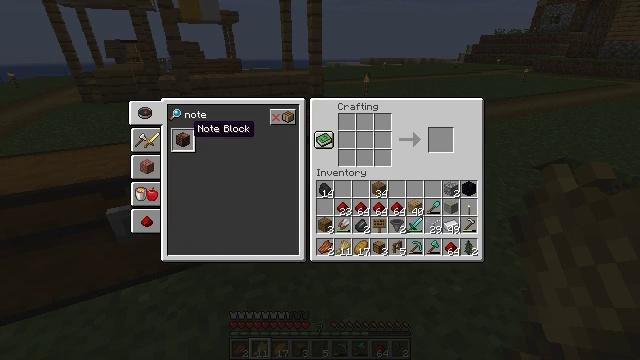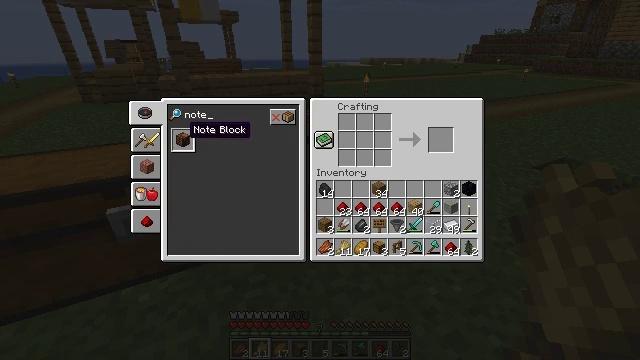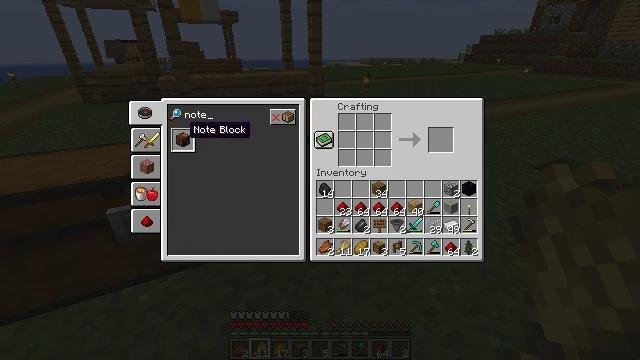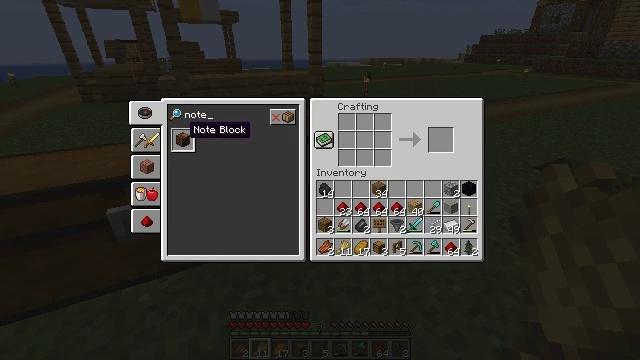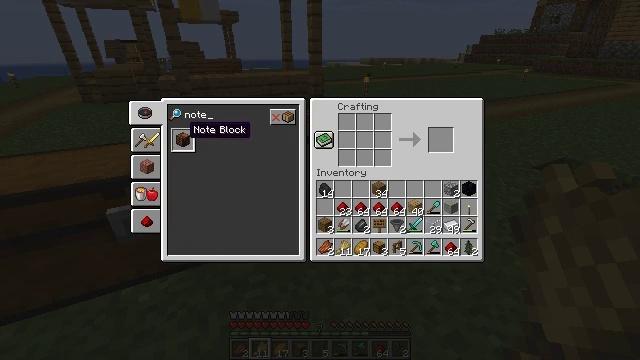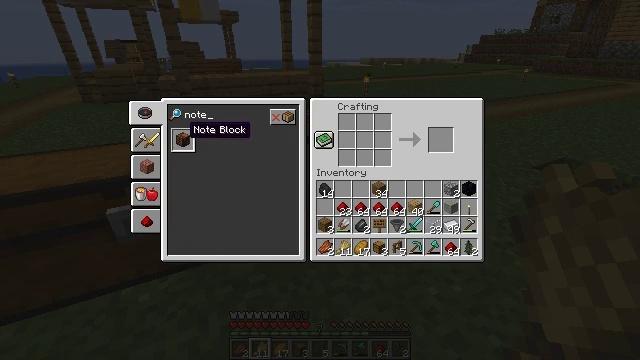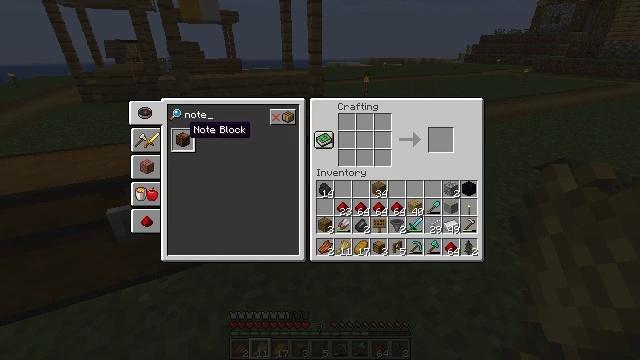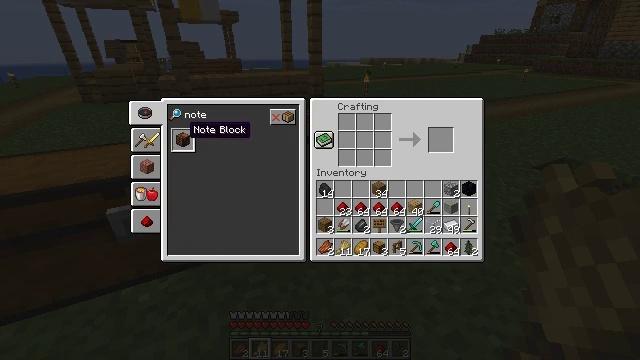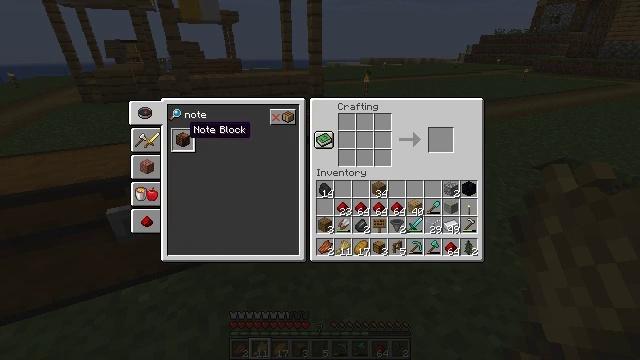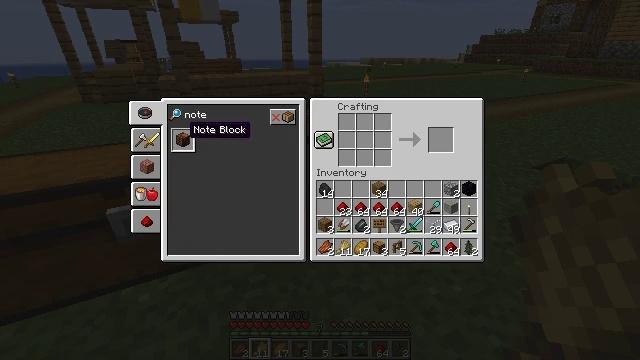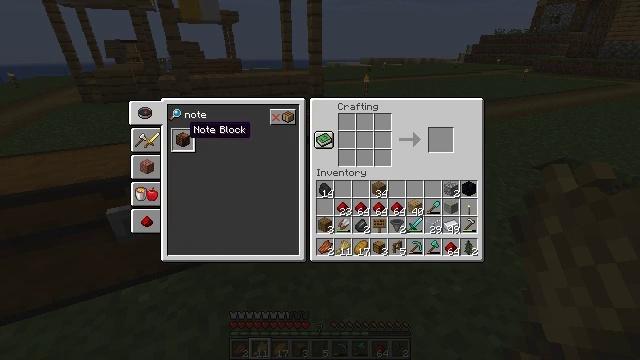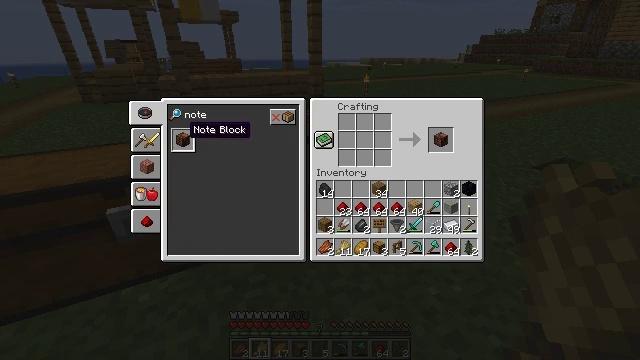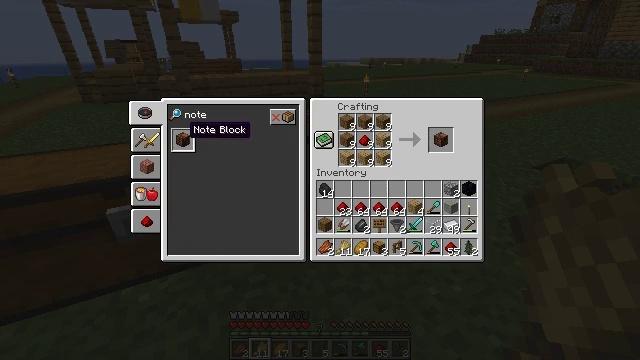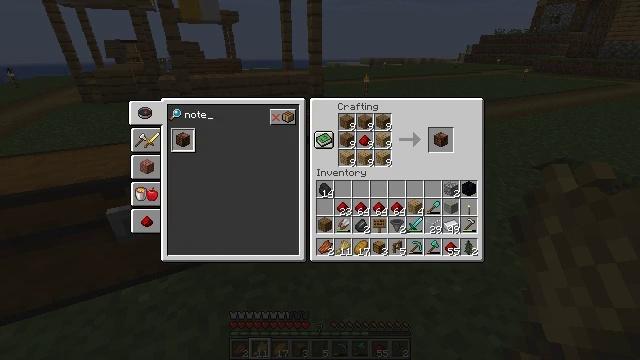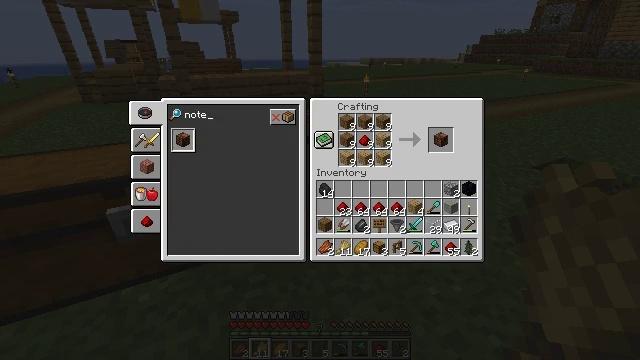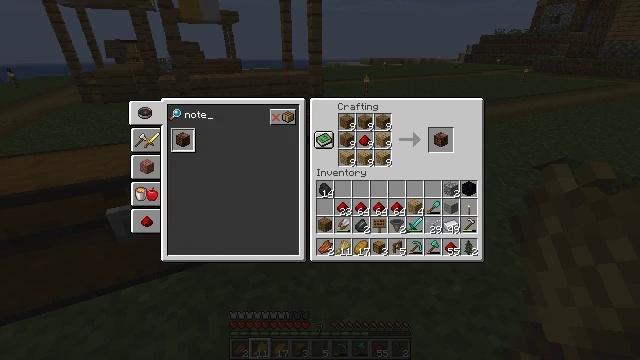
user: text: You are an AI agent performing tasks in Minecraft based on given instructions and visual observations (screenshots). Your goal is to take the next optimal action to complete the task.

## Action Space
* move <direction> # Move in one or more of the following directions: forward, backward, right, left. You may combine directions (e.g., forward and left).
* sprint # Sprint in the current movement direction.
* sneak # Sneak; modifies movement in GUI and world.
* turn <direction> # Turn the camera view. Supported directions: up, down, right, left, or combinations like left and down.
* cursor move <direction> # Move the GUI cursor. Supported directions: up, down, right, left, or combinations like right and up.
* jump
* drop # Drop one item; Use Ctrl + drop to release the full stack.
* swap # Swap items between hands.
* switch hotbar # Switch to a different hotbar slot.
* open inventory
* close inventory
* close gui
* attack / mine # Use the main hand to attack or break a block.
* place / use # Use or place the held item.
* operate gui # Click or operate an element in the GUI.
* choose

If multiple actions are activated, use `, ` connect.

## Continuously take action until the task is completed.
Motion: motion action
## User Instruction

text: Use the crafting table to make a note block.
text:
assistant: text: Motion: sneak
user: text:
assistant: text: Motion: sneak
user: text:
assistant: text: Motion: sneak
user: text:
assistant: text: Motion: sneak
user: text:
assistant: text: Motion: sneak
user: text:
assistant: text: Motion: sneak, operate gui
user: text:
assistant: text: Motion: sneak, operate gui
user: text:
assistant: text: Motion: sneak, operate gui
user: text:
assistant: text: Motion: sneak
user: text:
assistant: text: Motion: sneak
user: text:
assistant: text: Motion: sneak
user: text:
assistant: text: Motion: sneak
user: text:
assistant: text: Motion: sneak, cursor move right and down
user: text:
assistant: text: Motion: sneak, cursor move right and down
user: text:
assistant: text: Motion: sneak, cursor move right and down
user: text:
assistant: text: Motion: sneak, cursor move right
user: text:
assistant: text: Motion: sneak, cursor move right
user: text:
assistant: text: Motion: sneak, cursor move right
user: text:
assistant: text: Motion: sneak, cursor move right and up
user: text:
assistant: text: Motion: sneak, cursor move up
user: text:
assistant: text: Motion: sneak, cursor move up
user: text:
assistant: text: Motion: sneak
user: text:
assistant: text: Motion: sneak
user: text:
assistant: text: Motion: sneak
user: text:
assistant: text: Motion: sneak, operate gui
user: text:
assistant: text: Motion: sneak, operate gui
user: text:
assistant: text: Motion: sneak, operate gui
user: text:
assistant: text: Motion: sneak, operate gui
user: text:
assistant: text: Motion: sneak
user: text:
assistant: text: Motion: sneak